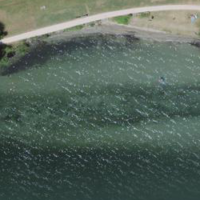
EUNIS habitat code: 14
Species observed at this site:
Bellis perennis